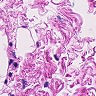
Metastatic tissue present: no